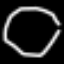
Label: octagon